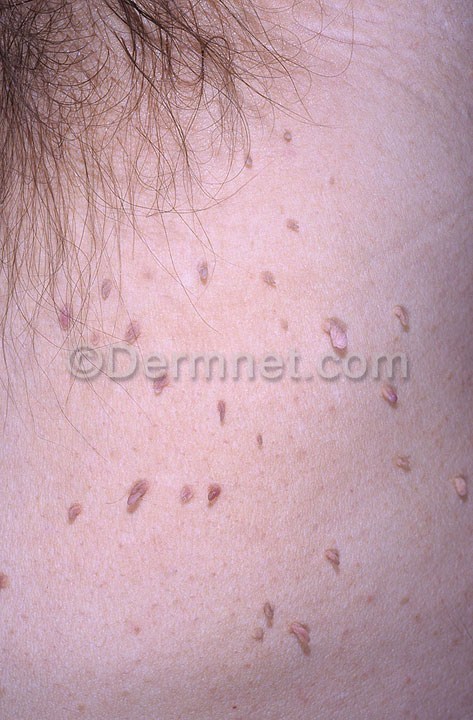
Disease: Seborrheic Keratoses and other Benign Tumors